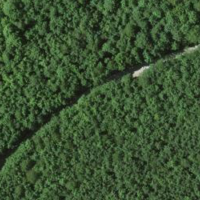
EUNIS habitat code: 45
Species observed at this site:
Cardamine heptaphylla